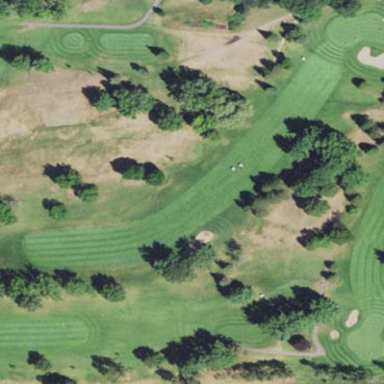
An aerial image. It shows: Grassy golf fairway.